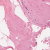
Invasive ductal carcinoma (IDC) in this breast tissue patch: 0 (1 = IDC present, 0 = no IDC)